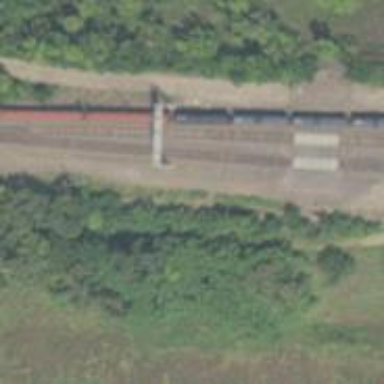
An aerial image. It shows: Railway track.